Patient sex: F
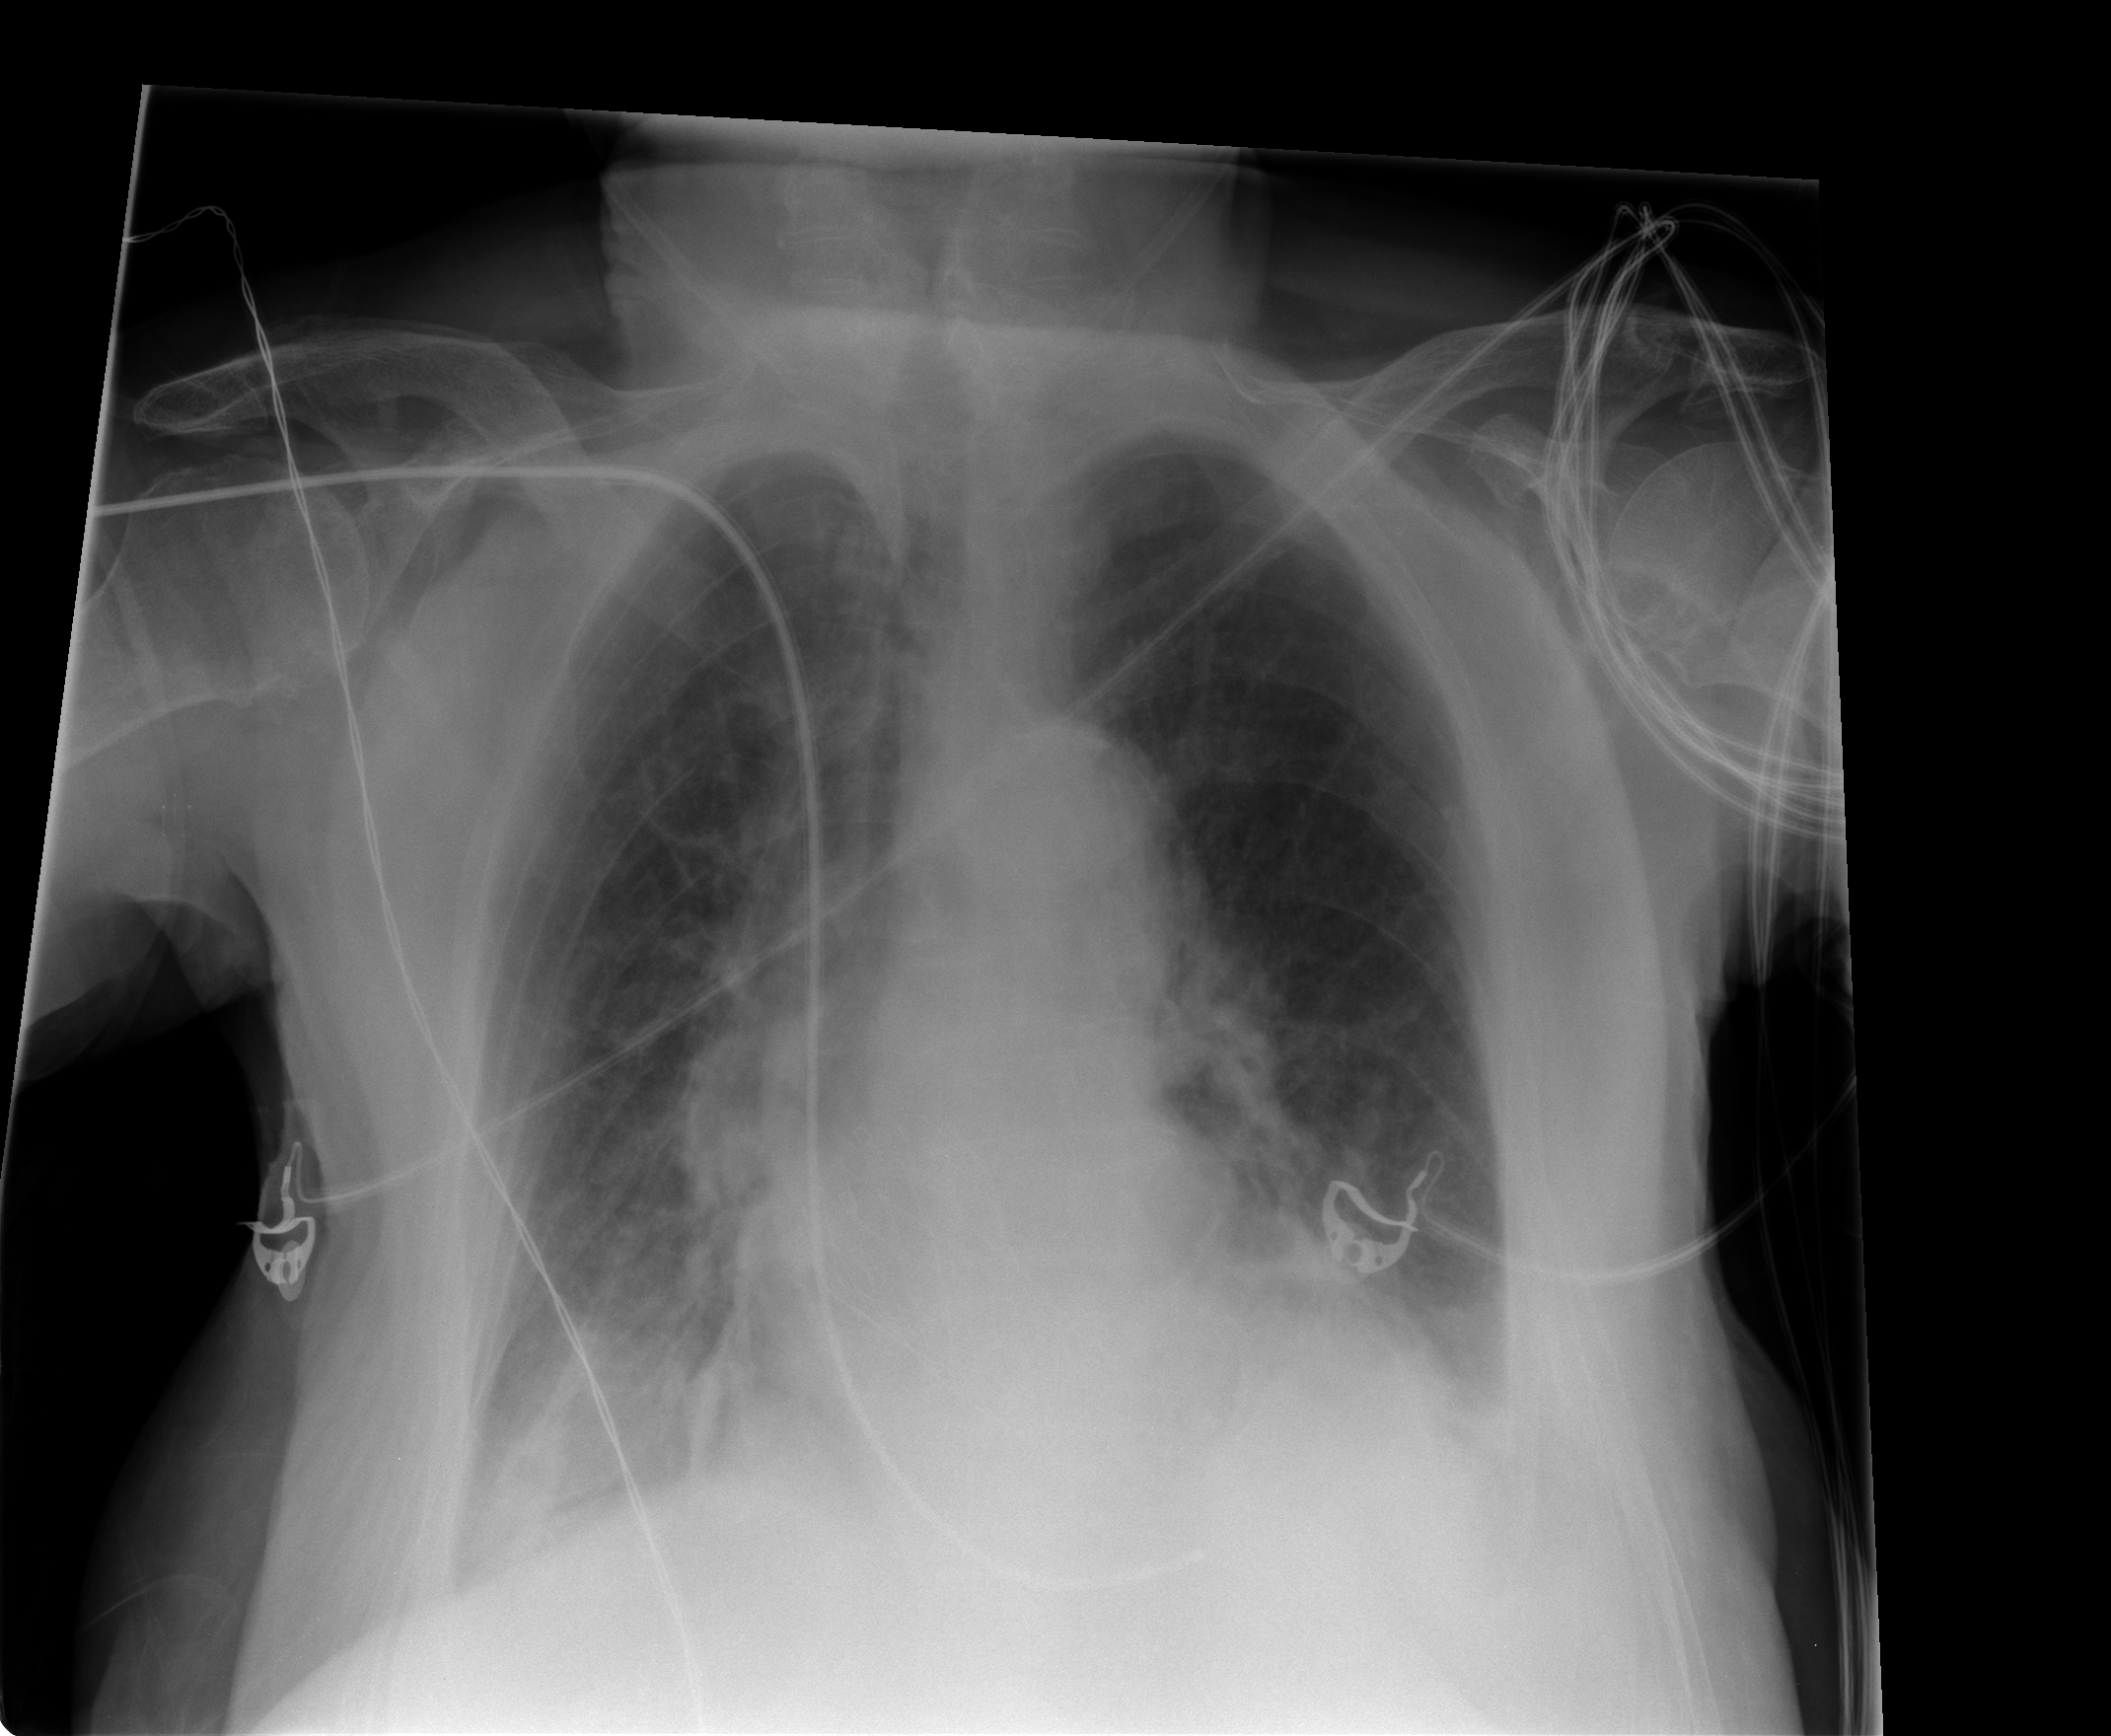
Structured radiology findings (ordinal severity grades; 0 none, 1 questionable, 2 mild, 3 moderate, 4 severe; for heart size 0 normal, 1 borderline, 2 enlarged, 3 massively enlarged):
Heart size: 1
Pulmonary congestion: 1
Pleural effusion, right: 1
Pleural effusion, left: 0
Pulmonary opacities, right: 1
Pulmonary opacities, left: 1
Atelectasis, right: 2
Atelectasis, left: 2